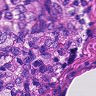
Metastatic tissue present: yes